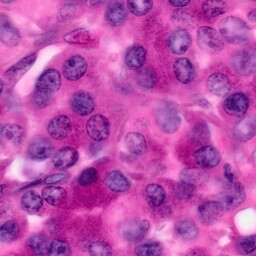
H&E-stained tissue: Pancreatic